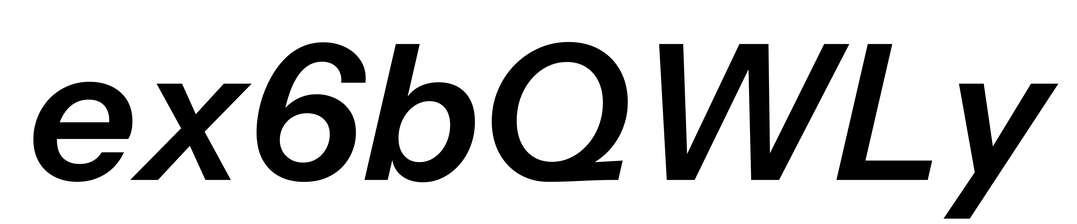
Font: InstrumentSans-Italic_SemiBold_Italic